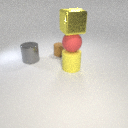
large gray metal cylinder behind large yellow rubber cylinder